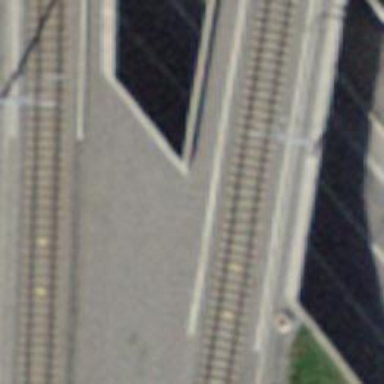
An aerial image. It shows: Bridge with single railway track electrified by contact line.